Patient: sex F, age 31
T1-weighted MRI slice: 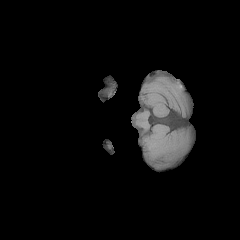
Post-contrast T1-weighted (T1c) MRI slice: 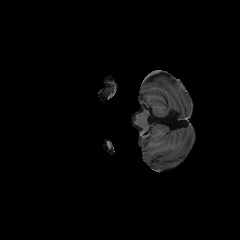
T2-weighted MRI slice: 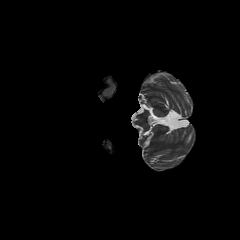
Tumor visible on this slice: no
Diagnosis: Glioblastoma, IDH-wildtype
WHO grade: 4